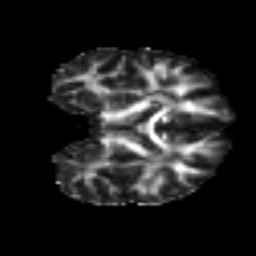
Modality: FA
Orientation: coronal
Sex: female
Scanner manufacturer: ge
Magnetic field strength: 3 T
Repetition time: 7 s
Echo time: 0.08 s